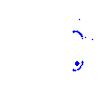
Particle: pion